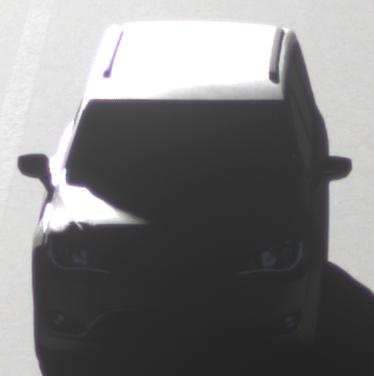
Make: Chrysler
Model: Pacifica
Detailed model: -
Model produced from: 2016
Model produced until: 2020
Doors: 5
Color: white
Road condition: dry road
Daytime: morning or afternoon
Contrast: high contrast